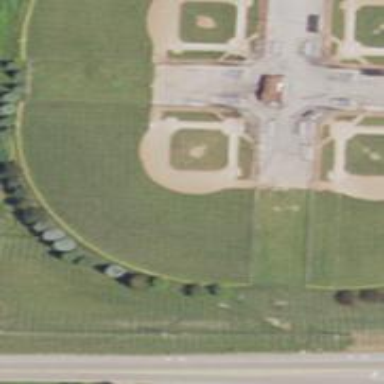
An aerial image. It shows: Baseball pitch for leisure and sports activities.